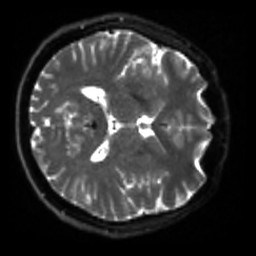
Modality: sbref
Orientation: axial
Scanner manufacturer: siemens
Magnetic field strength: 3 T
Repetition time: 4 s
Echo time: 0.0594 s